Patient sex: M
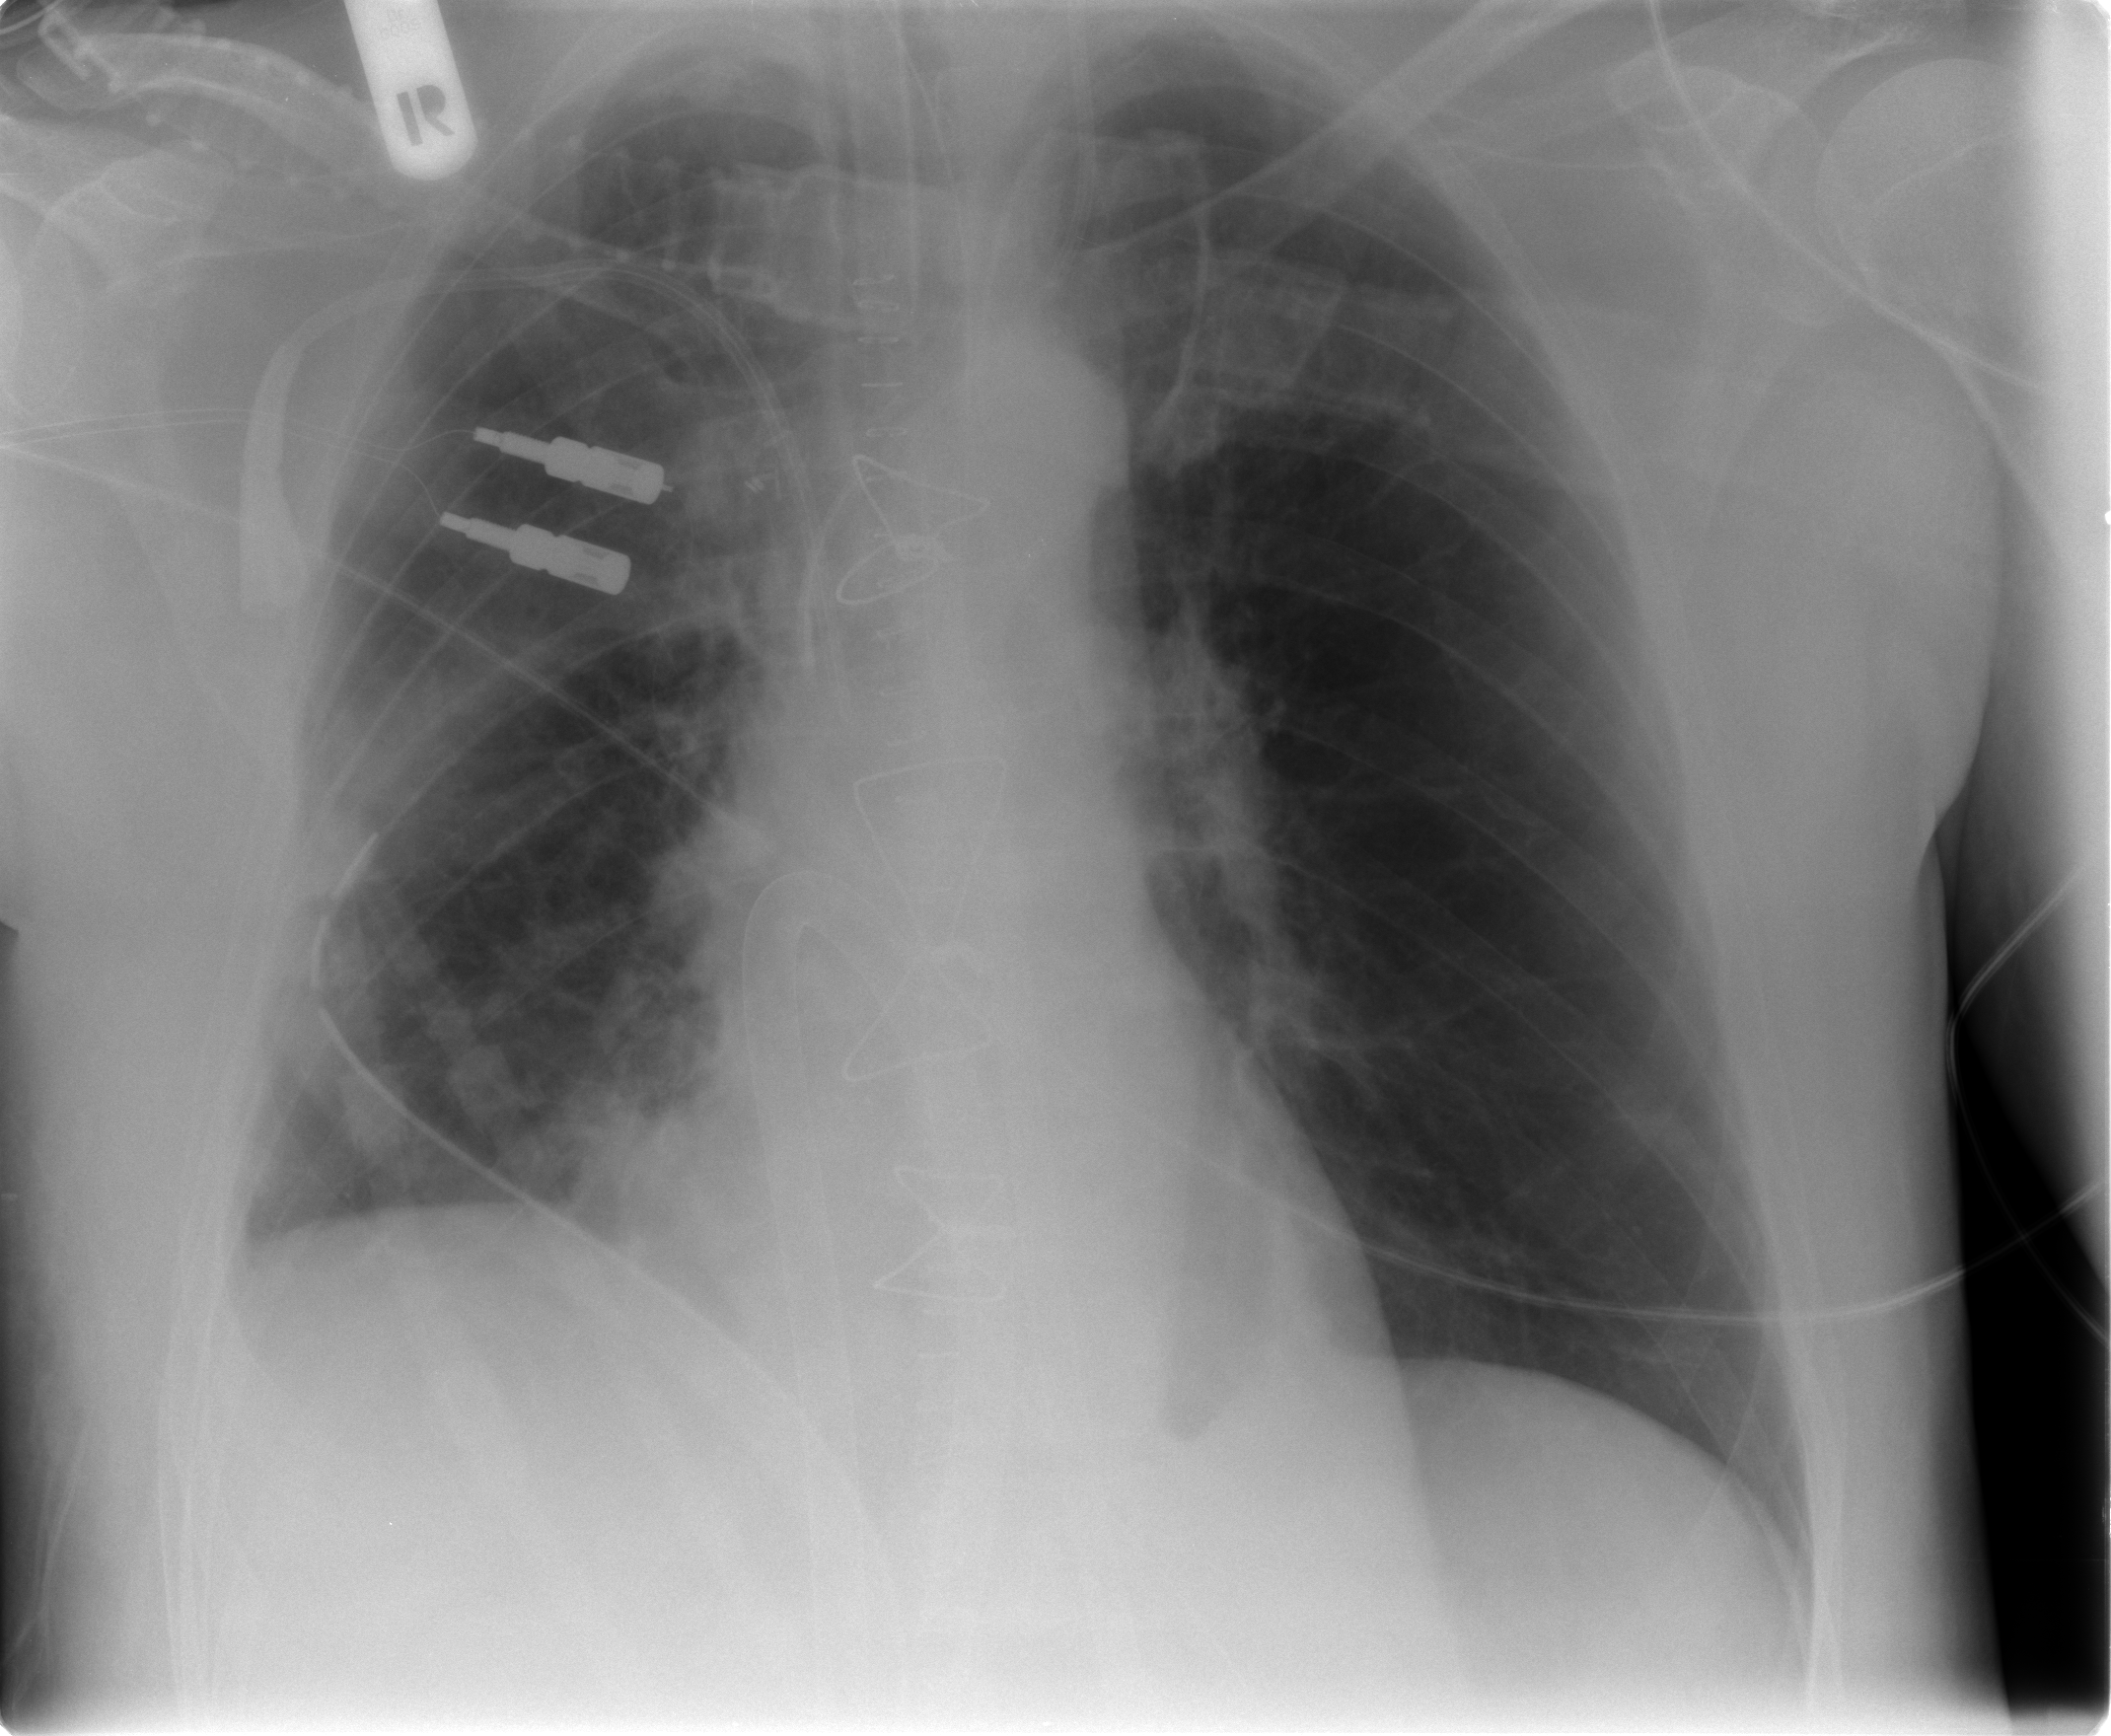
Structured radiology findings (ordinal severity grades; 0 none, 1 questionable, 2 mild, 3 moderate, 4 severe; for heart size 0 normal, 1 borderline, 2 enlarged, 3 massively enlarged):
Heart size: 0
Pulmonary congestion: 3
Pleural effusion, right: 2
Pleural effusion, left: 0
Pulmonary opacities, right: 2
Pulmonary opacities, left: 0
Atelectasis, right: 2
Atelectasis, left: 1